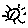
Label: sun